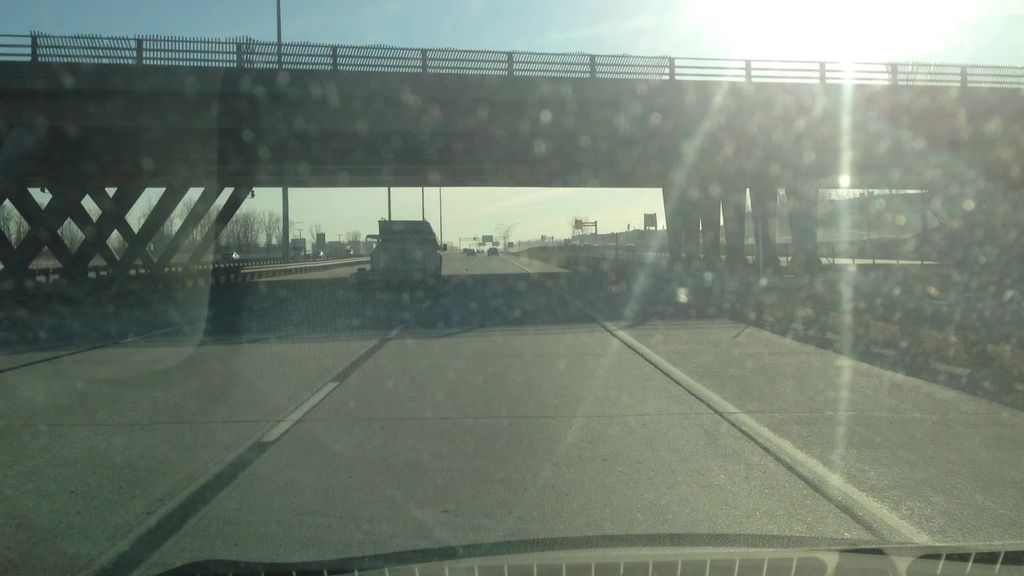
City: montreal